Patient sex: M
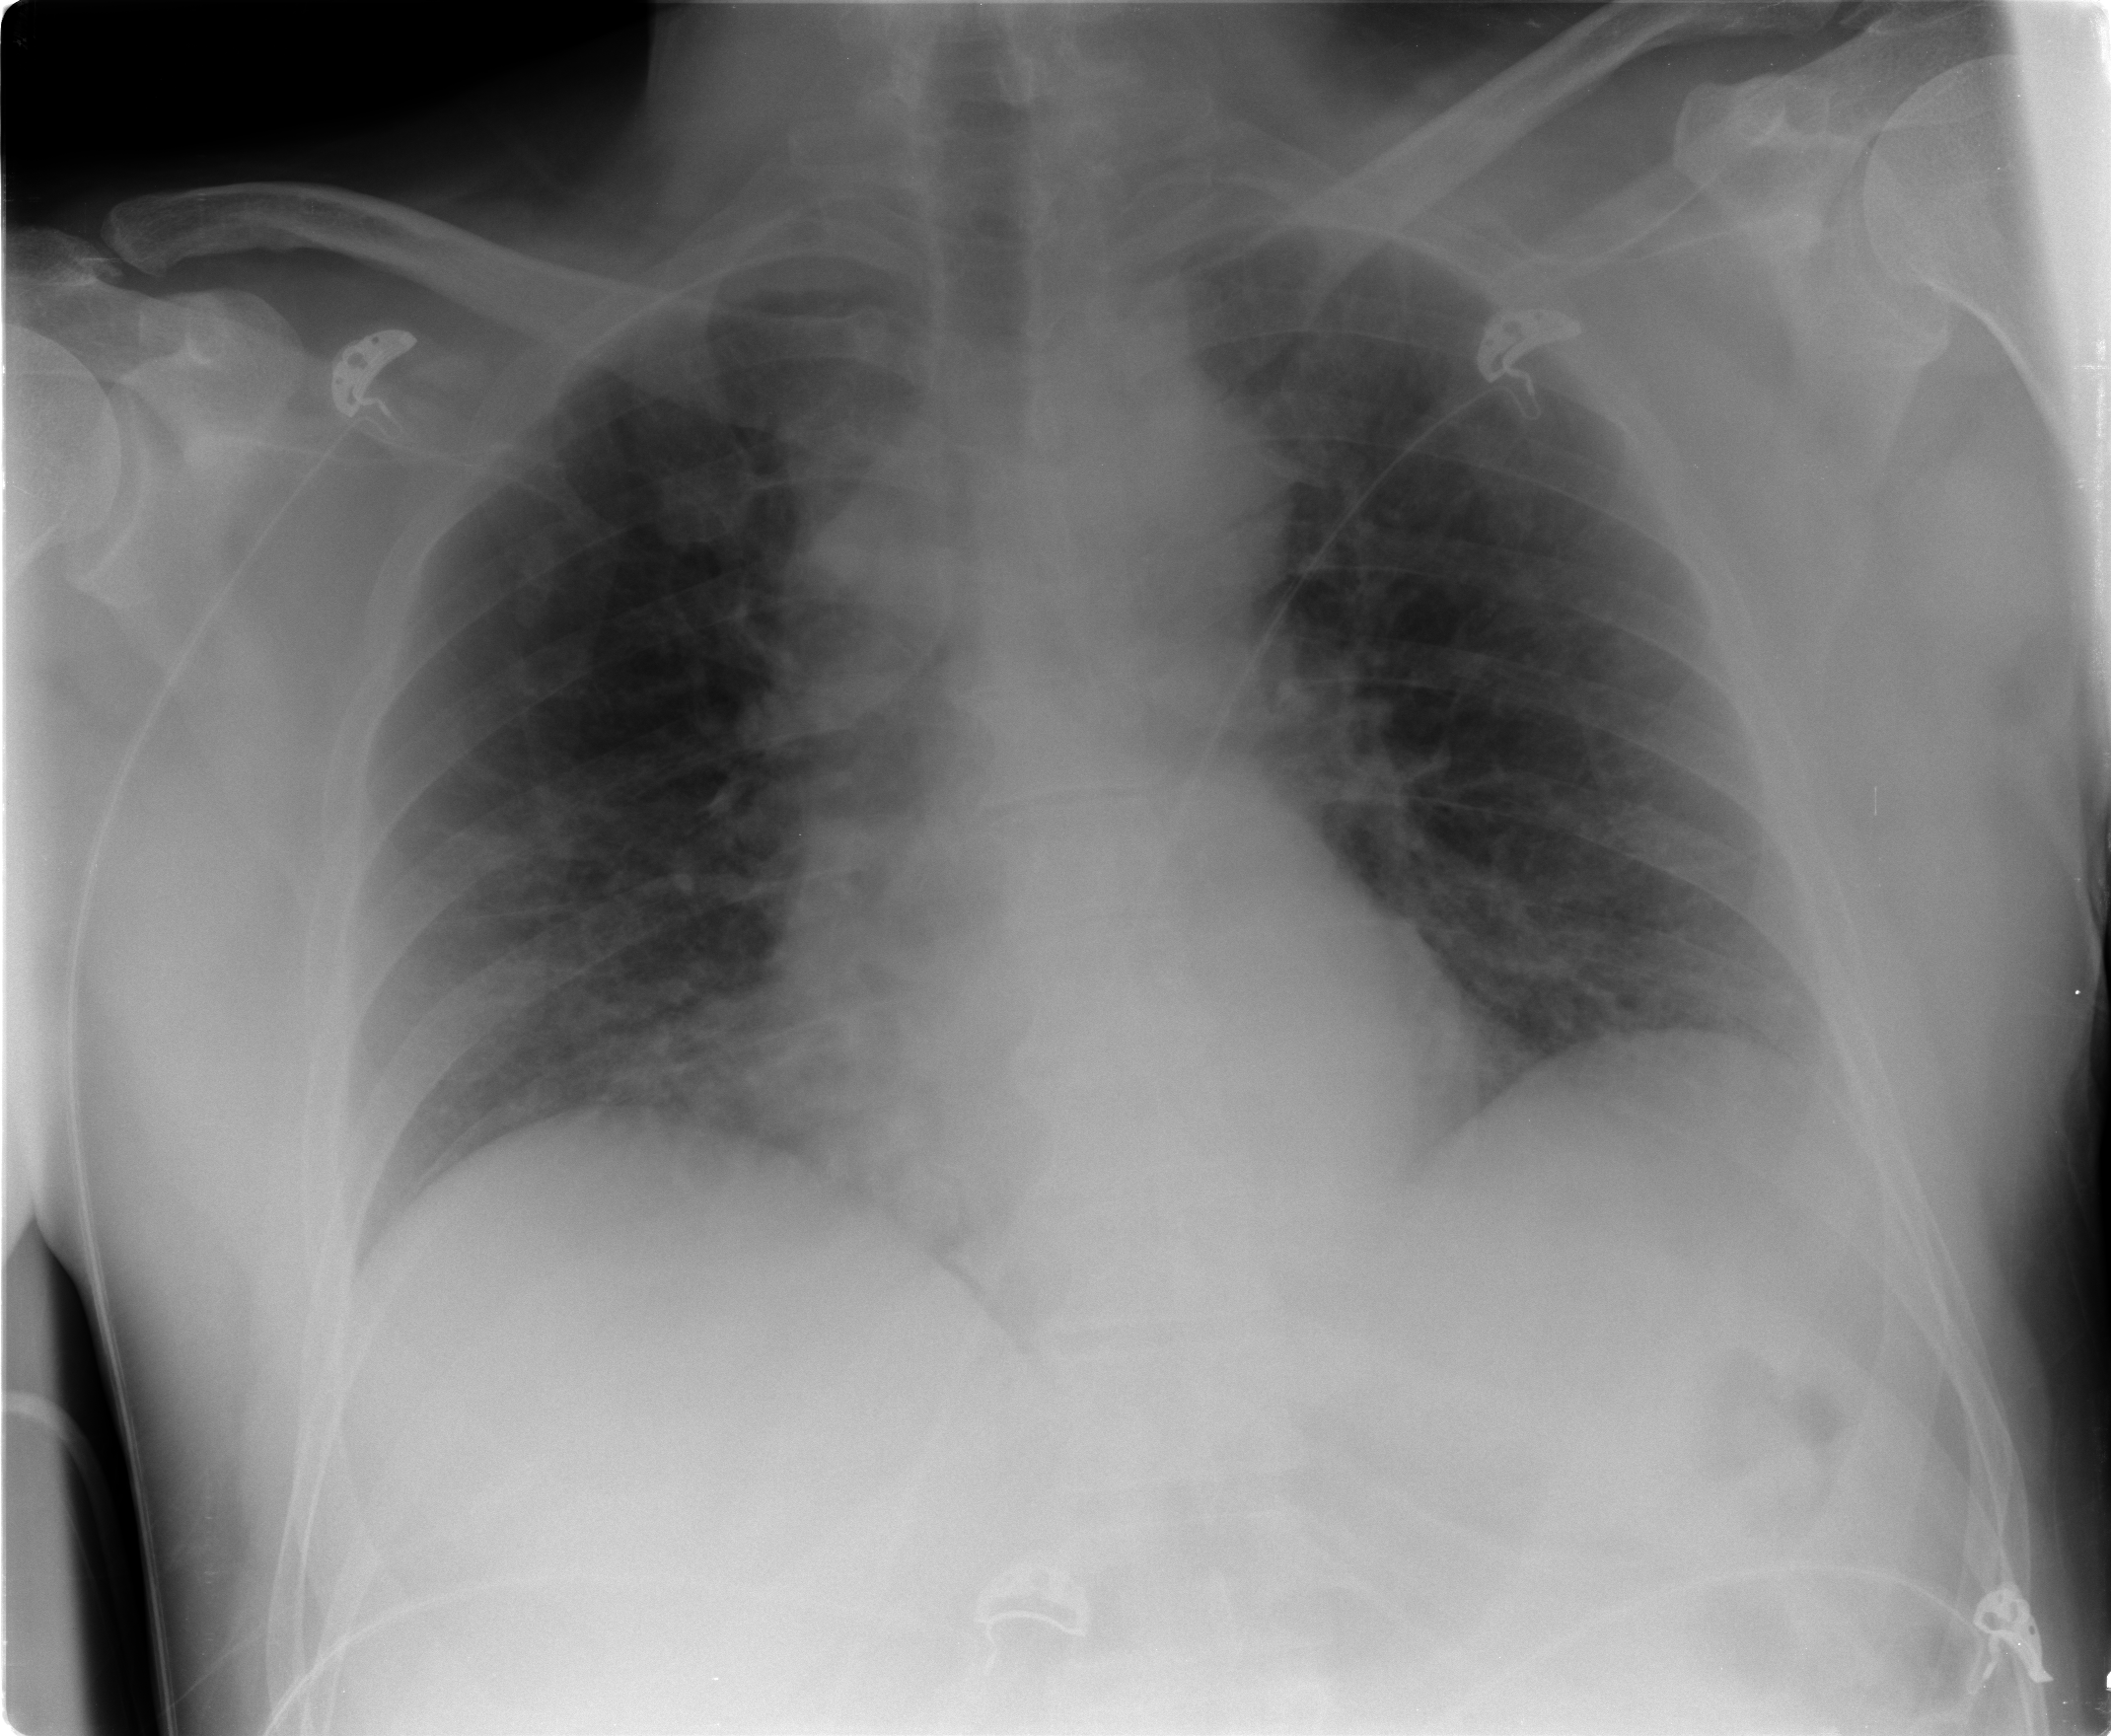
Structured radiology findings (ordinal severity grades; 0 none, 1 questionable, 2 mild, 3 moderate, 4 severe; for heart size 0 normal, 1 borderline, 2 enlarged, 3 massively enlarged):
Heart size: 0
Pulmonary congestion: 1
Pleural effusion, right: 0
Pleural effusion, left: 0
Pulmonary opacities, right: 0
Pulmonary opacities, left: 0
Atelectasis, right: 0
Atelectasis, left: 0